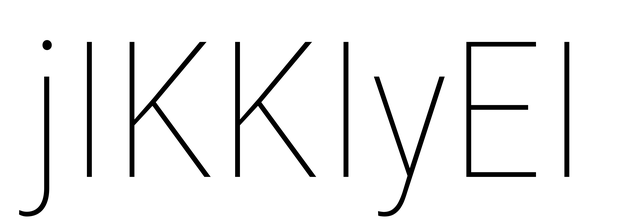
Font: Roboto_Condensed_Thin